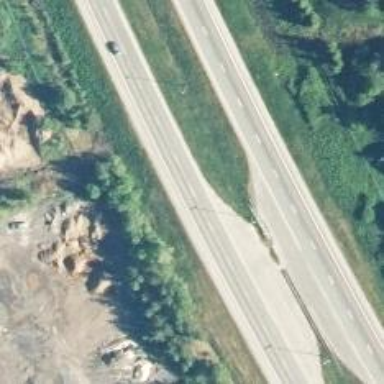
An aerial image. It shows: Asphalt motorway.